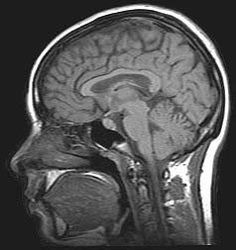
Label: notumor